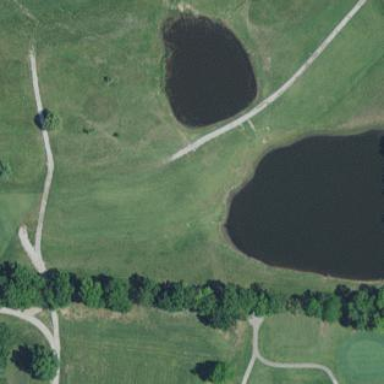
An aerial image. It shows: Lush grass fairway on golf course.